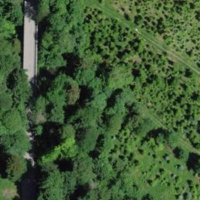
EUNIS habitat code: 44
Species observed at this site:
Aegopodium podagraria
Picea abies